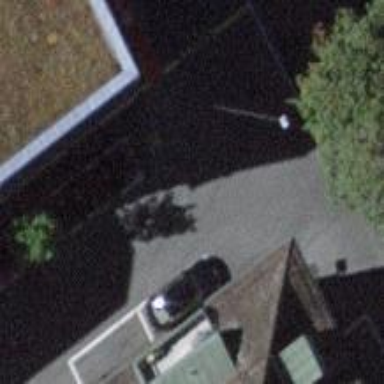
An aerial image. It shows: Motorcycle parking area.